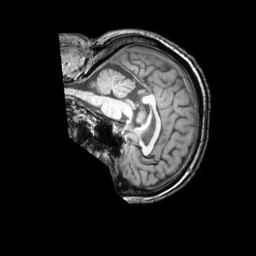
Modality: T1w
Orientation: sagittal
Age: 57
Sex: male
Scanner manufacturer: philips
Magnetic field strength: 3 T
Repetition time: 0.009904 s
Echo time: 0.004605 s